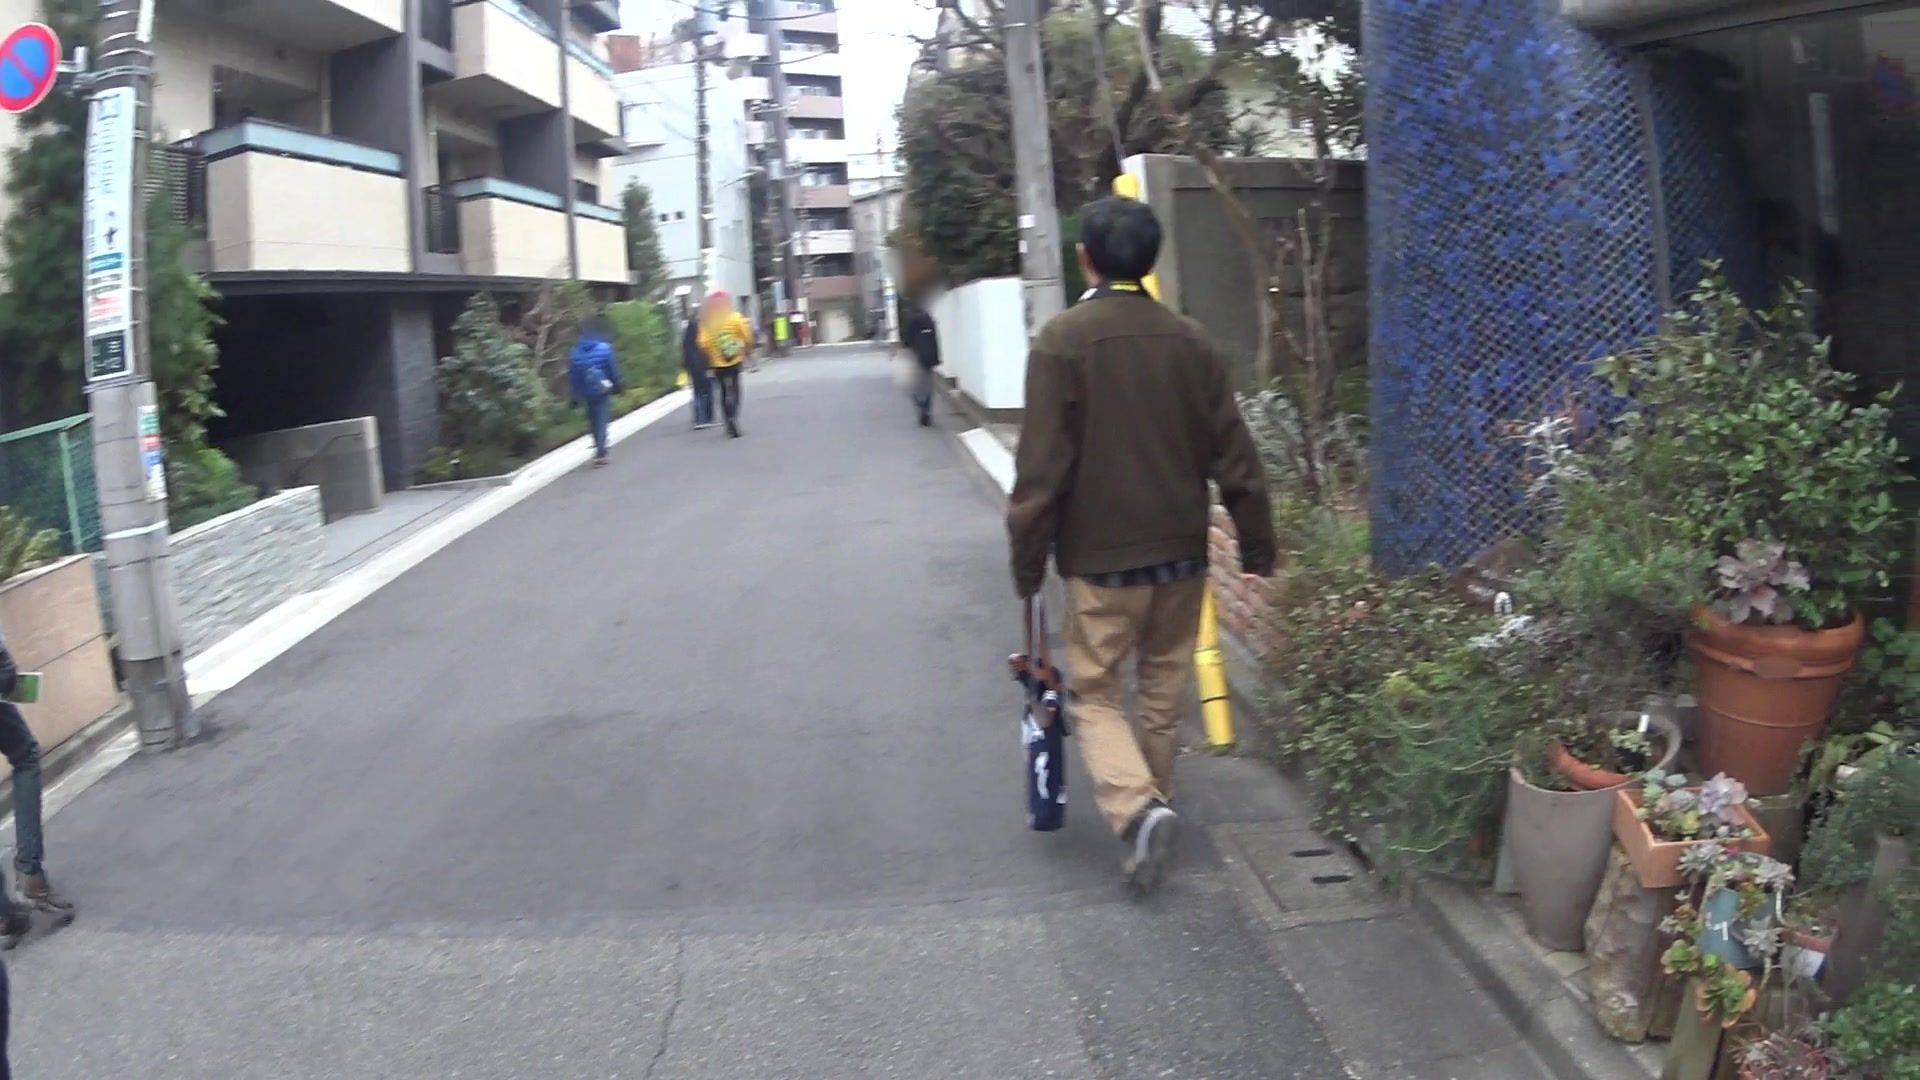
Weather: clear
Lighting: day
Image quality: good
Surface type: walking surface
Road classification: residential
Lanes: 2
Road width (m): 5.0
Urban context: urban centre
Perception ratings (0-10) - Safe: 8.07, Lively: 5.95, Beautiful: 0.46, Boring: 3.53, Depressing: 4.63, Wealthy: 6.39